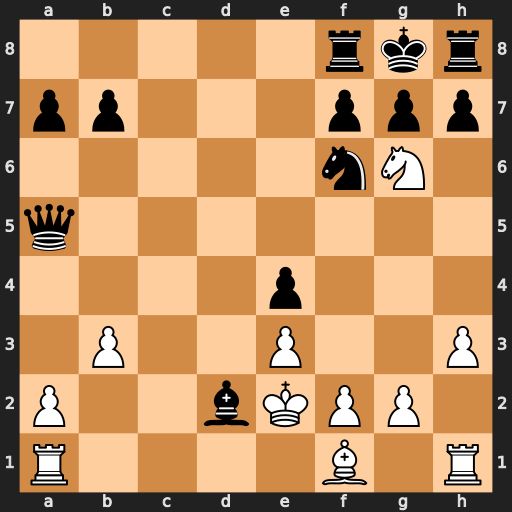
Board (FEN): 5rkr/pp3ppp/5nN1/q7/4p3/1P2P2P/P2bKPP1/R4B1R
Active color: w
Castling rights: -
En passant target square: -
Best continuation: Ne7#